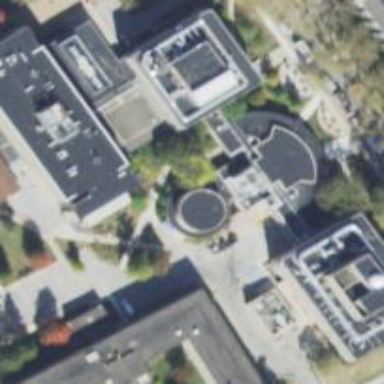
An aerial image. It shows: University building.